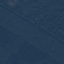
Land use / land cover: Forest